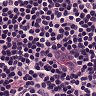
Metastatic tissue present: no